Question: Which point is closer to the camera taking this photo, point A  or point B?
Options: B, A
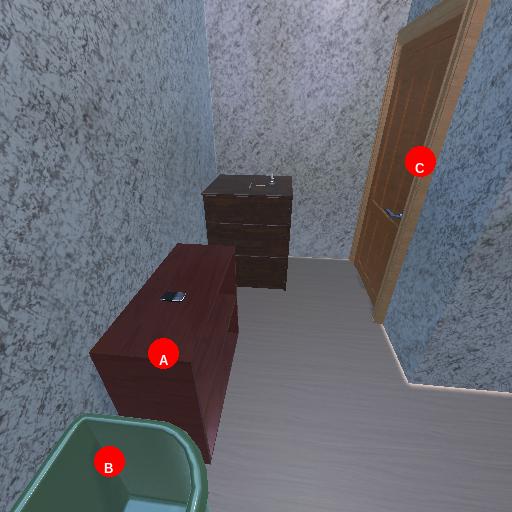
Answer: B